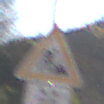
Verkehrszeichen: Arbeitsstelle
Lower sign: ZeitangabenMitBeschraenkungAufWochentage9
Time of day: SunriseSunset
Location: Outdoor (Nature)
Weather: Clear
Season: NotSpecified
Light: Natural